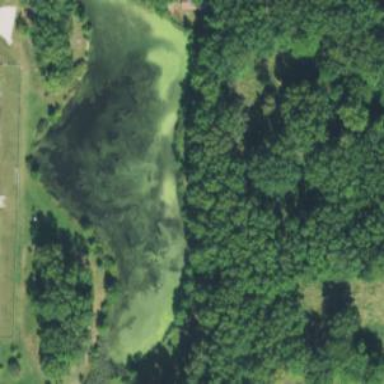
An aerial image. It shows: Peaceful pond surrounded by nature.